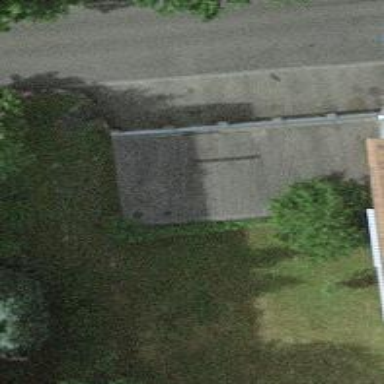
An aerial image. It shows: Garages with flat roofs.